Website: lowes
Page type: account-selection
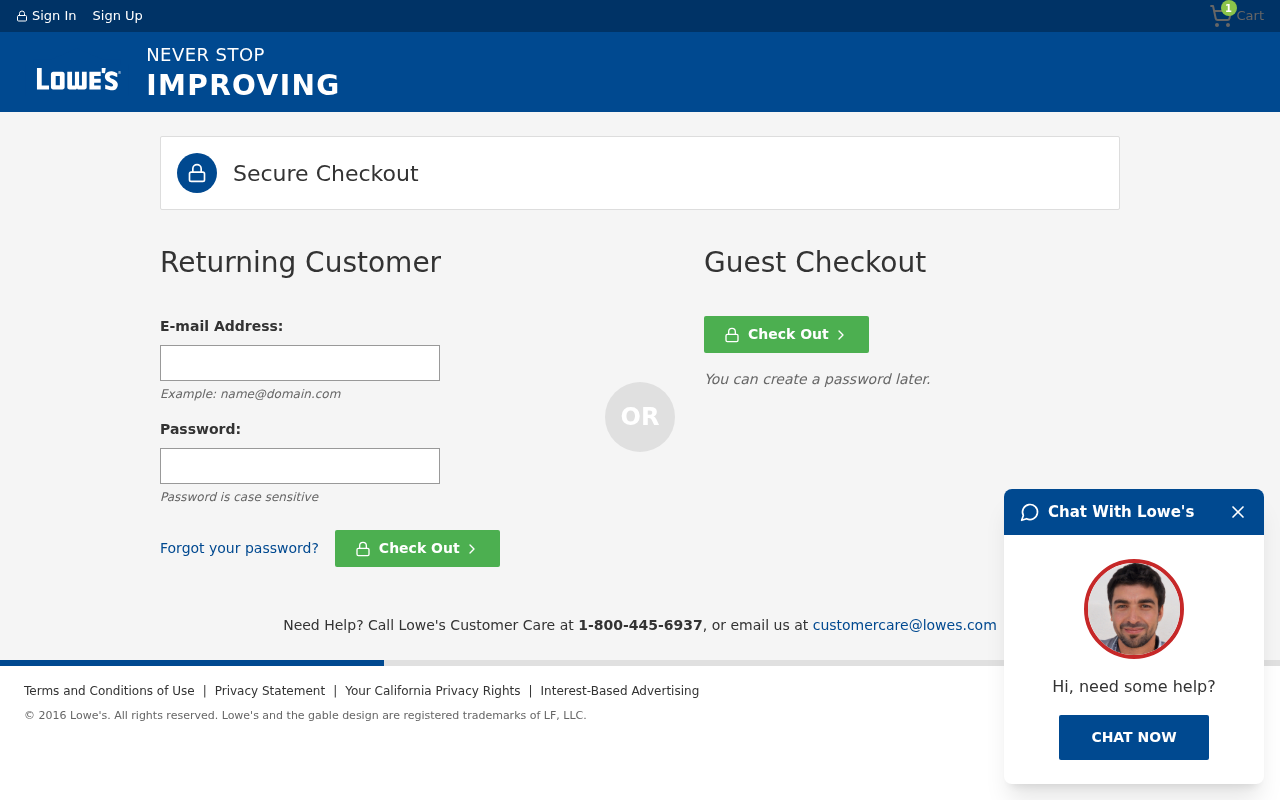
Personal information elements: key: PII_LOGIN_USERNAME
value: joseph1634
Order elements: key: ORDER_NUM_ITEMS
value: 1